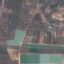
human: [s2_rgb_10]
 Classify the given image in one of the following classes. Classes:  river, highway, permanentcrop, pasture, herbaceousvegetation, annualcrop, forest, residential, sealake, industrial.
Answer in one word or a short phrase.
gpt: PermanentCrop